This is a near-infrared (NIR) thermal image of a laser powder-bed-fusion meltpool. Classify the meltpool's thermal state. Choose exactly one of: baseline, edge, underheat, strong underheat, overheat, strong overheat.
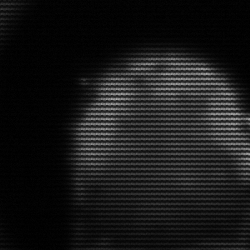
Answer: edge